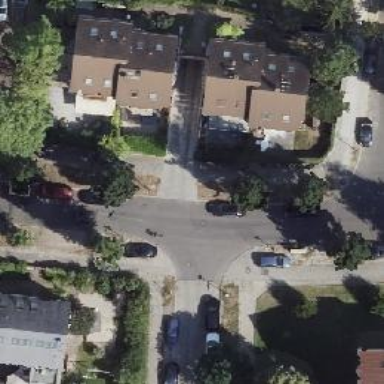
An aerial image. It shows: Residential road with asphalt surface. The road has sidewalks on both sides. Parallel parking is available with lanes on the left and street-side parking on the right.